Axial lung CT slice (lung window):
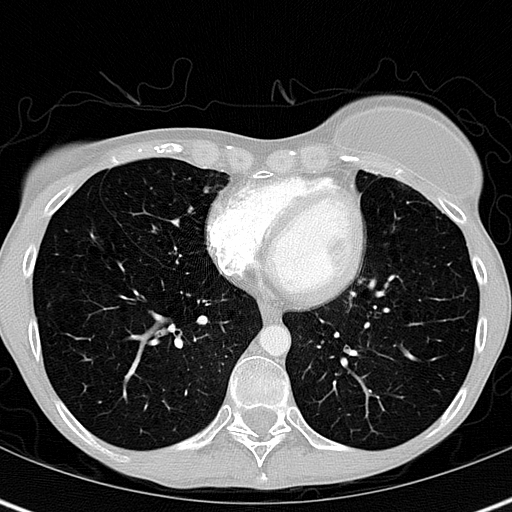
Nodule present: no